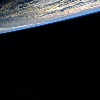
Label: space